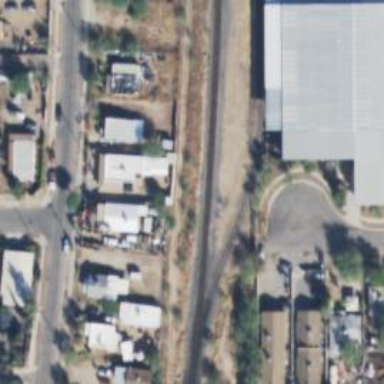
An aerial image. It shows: Railway siding for service.